Field crop: maize
Growth stage: 2
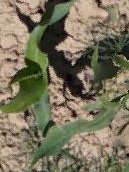
Species: maize